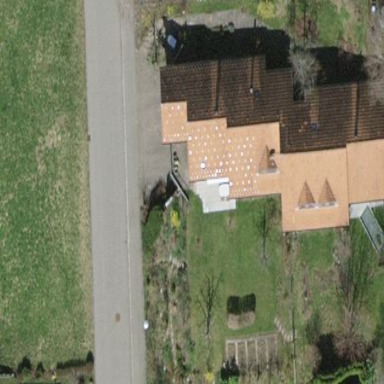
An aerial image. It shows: Building with tiled roof.